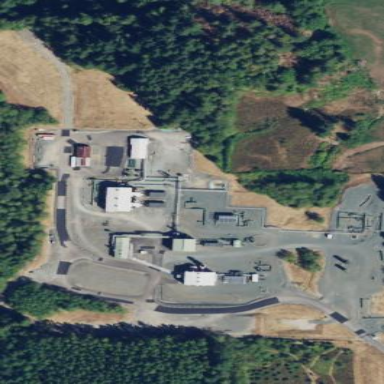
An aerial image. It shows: Industrial area primarily dedicated to natural gas operations.